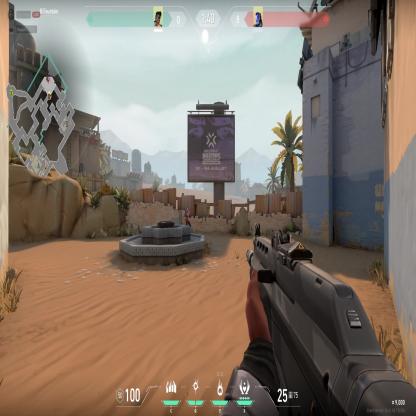
Label: enemy